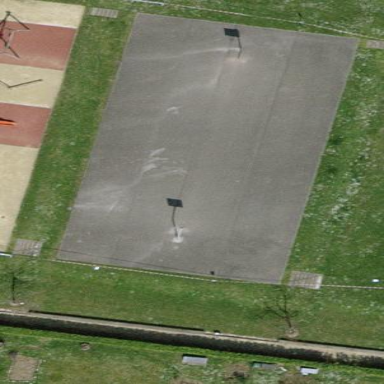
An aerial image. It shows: Basketball court located in leisure land pitch.